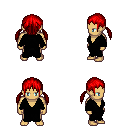
a pixel art fantasy rpg character, male body template, human, tanned skin, black robe, red pants, red twin-tailed hairstyle, four views (front, back, left, right), 2x2 character sprite sheet, small pixel art, hard edges, no anti-aliasing